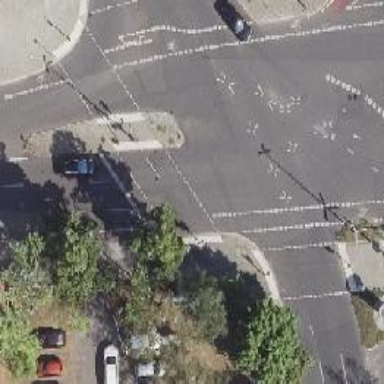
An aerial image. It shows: Footway crossing with traffic signals and island in the middle.